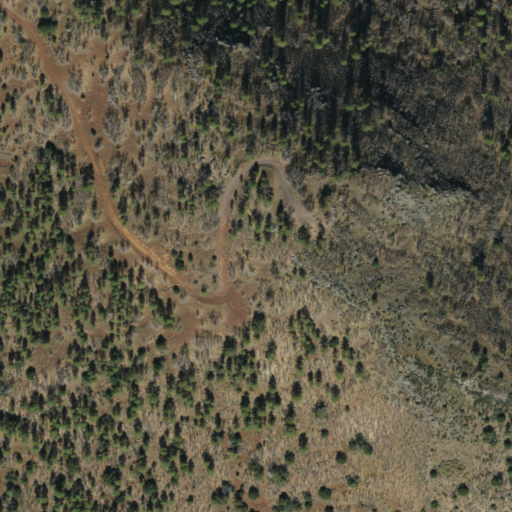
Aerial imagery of mountain in Arizona named Round Mountain containing only evergreen forest